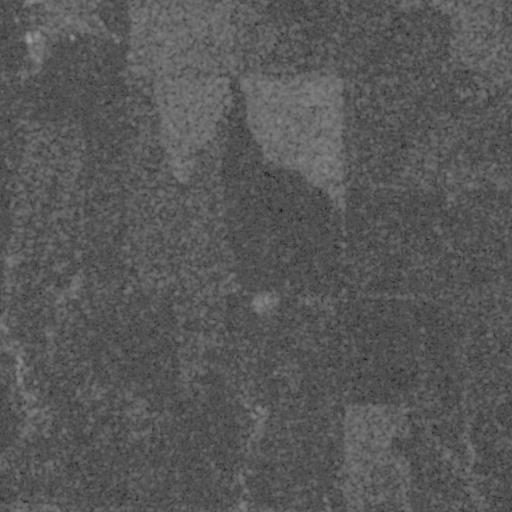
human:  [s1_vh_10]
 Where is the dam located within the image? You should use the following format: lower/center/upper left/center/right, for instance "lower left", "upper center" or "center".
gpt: The dam is located in the upper left of the image.
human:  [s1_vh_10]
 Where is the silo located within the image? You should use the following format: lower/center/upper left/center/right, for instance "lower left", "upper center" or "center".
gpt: The silo is located in the center of the image.
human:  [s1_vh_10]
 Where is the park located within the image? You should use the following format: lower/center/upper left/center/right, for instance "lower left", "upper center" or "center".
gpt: There is no park in the image.

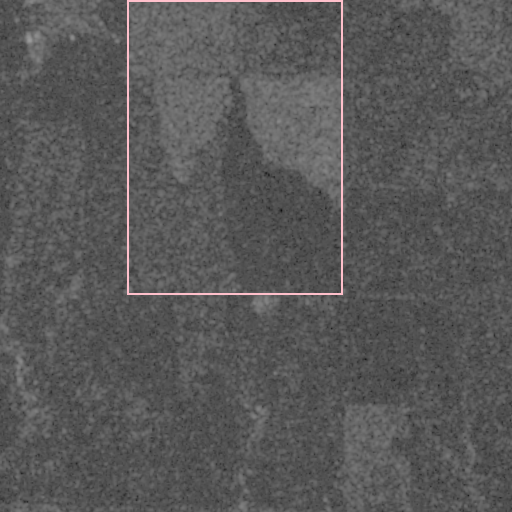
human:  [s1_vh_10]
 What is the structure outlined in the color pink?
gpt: The structure outlined in pink is a crop field.
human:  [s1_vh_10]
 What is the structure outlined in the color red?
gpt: There is no red outline.